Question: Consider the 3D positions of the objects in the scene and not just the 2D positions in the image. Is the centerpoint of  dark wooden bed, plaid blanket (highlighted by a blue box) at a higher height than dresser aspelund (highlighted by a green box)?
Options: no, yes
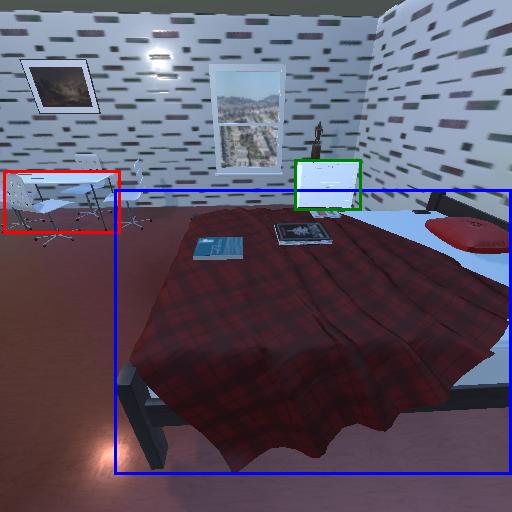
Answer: no